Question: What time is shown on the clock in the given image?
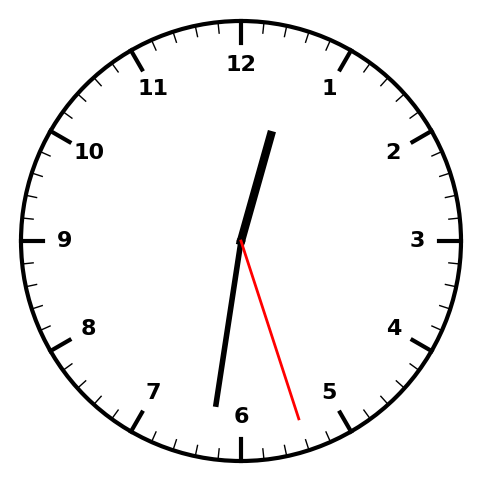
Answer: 12:31:27